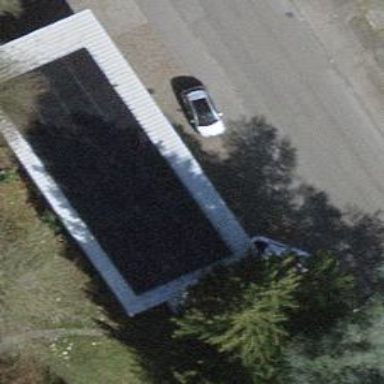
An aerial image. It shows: Fuel station.